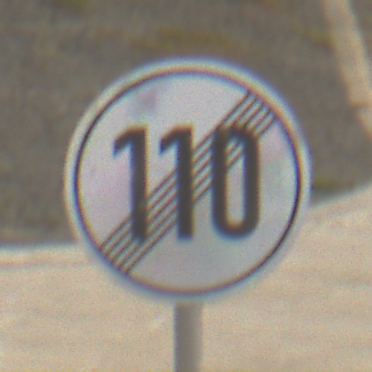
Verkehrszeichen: EndeGeschwindigkeit110
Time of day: MorningAfternoon
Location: Outdoor (Suburban)
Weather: PartlyCloudy
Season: NotSpecified
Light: Natural